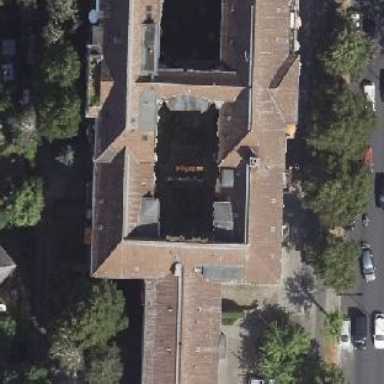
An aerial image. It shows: Part of building.